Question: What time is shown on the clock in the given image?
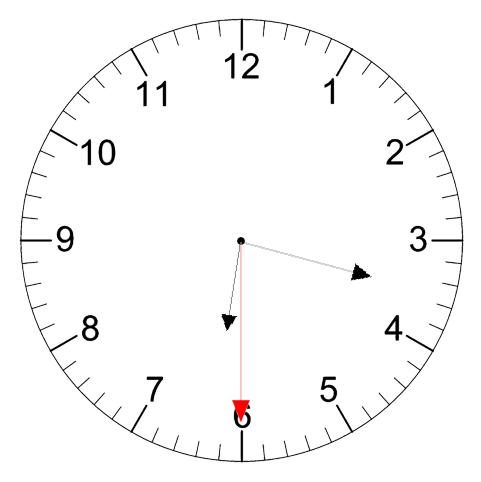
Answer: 06:17:30